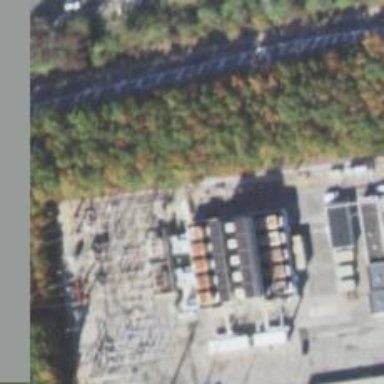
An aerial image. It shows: Gas turbine power generator.